Question: In the normal behavior when Edit is pressed, the red delete circles appear from the left. This shifts the entire cell to the left.
When this happens, custom labels on the far right of the cell overlap the cell movement touch area.
The solution is to move custom UILabels to the left when edit is pressed.
How is this done?

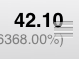
Answer: Assuming your 'UILabel' is being added to the 'contentView' of your cell, just make sure your subviews (whether a 'UILabel' or other 'UIView'-derived object) have their 'autoresizingMask' set up to allow flexible width ('UIViewAutoresizingFlexibleWidth'). Also, your left subviews need 'UIViewAutoresizingFlexibleRightMargin', while your right subviews should have 'UIViewAutoresizingFlexibleLeftMargin'.